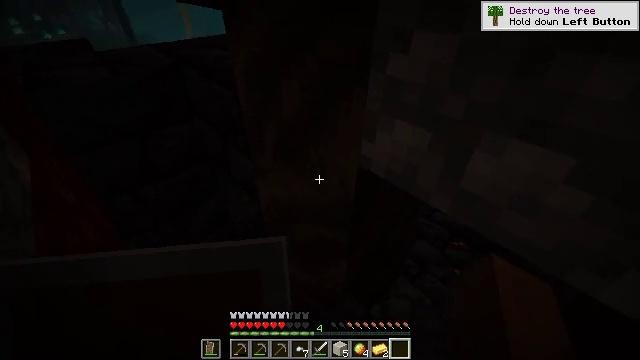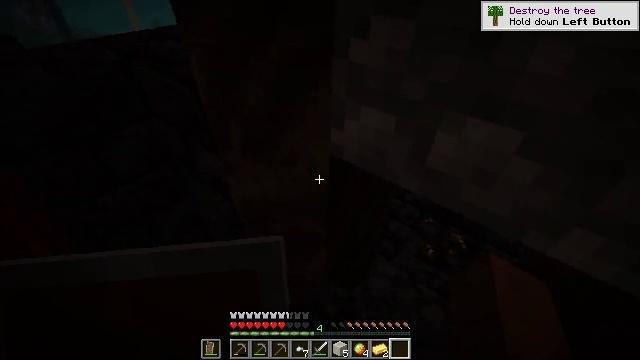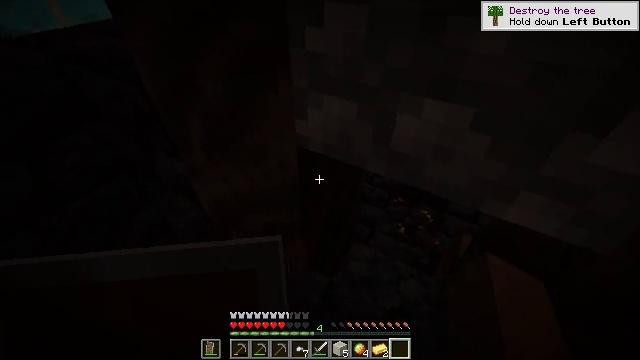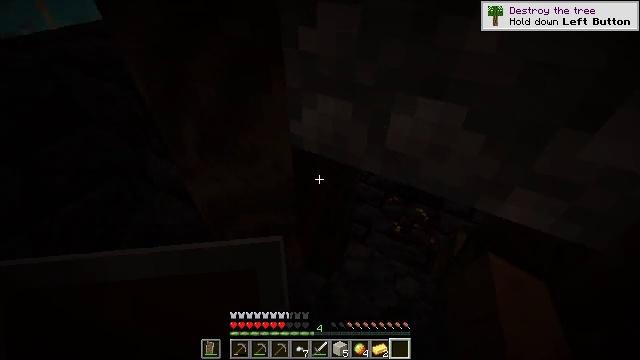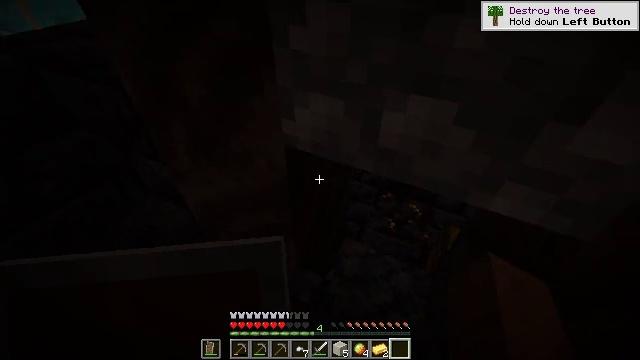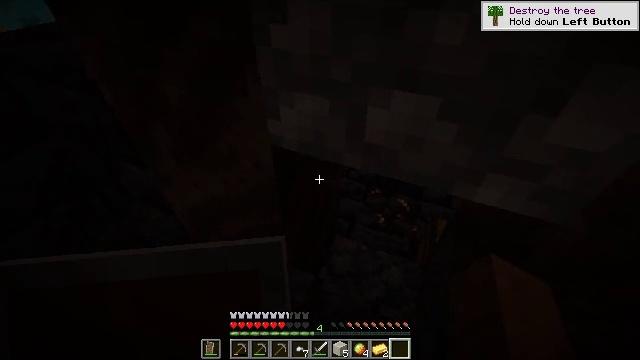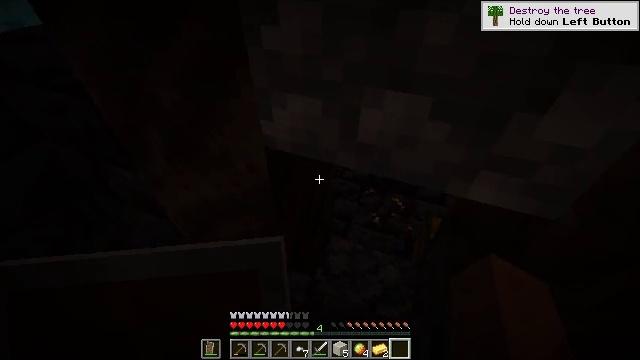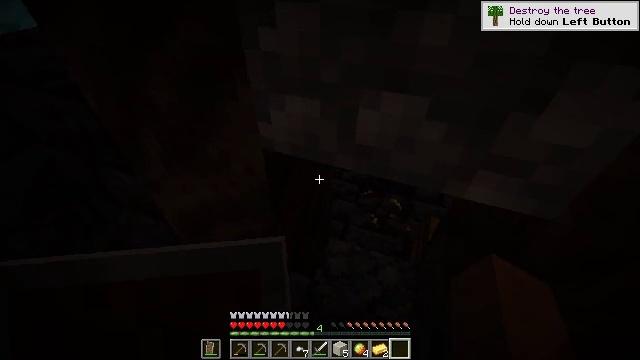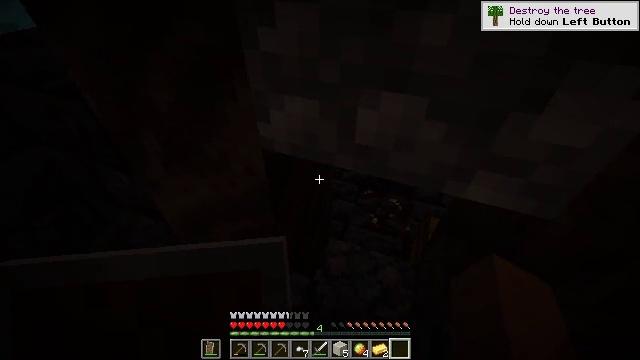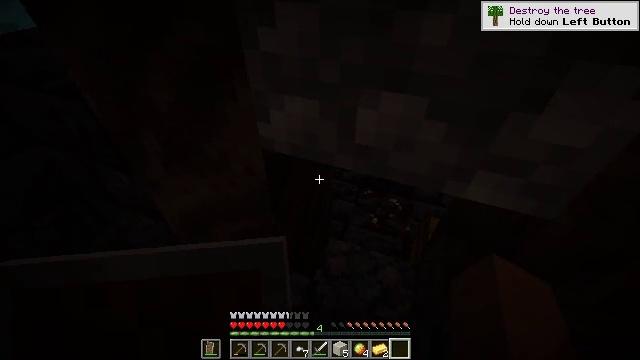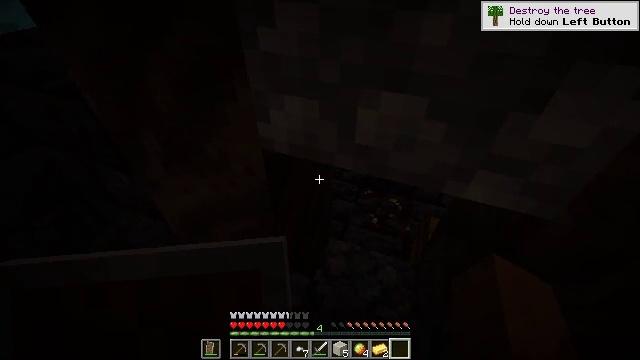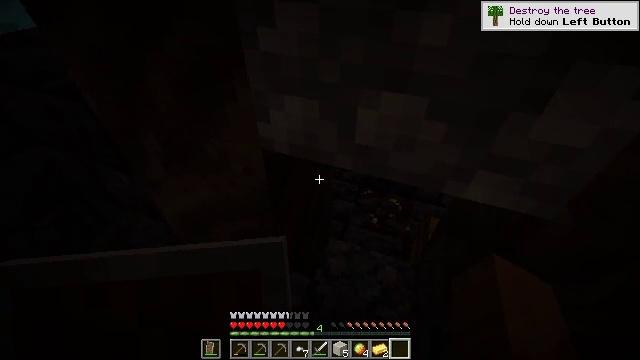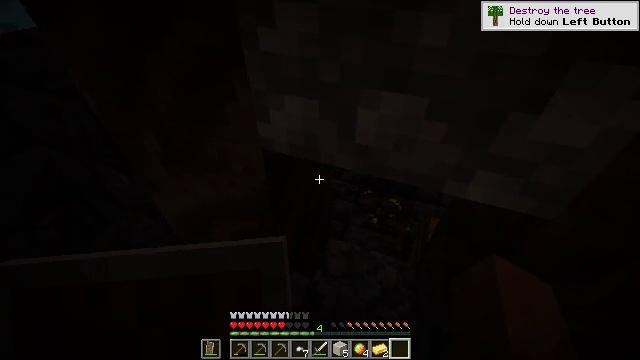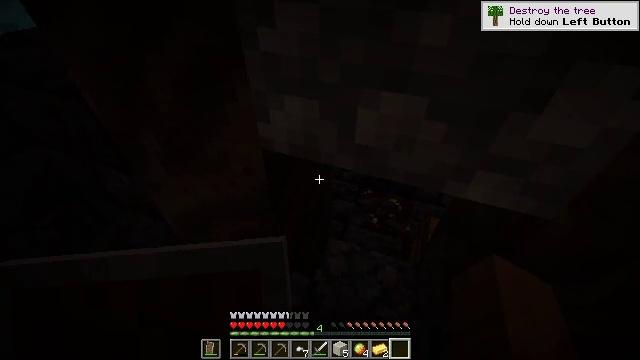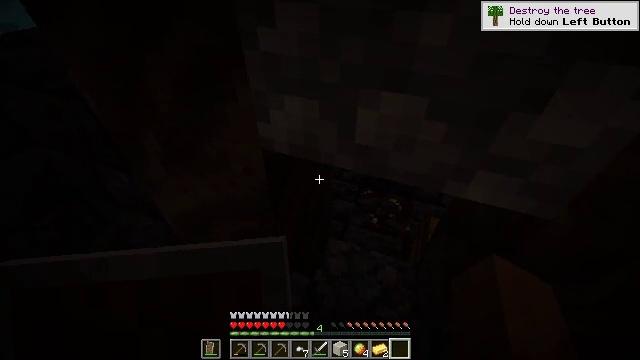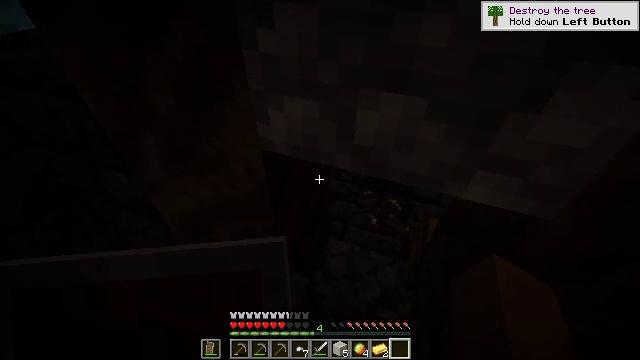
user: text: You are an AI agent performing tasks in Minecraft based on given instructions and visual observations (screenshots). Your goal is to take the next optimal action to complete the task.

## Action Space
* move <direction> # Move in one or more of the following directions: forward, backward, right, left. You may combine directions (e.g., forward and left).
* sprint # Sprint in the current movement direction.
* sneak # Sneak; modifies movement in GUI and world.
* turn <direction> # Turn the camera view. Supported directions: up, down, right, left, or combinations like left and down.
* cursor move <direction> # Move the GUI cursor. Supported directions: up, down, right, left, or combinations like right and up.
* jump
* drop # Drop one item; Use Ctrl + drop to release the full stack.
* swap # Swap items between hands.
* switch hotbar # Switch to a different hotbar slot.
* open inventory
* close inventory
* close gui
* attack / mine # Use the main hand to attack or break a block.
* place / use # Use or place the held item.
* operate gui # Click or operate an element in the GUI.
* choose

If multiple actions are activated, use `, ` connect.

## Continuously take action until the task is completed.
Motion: motion action
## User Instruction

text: Harvest some polished blackstone bricks.
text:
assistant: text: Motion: turn right and down
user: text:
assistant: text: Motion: turn right and down
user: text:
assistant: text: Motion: turn right
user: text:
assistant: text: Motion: turn right
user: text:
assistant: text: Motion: turn right
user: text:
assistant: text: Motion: turn right
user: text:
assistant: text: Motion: no_op
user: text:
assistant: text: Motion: no_op
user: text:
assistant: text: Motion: no_op
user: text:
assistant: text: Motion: no_op
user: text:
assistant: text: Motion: no_op
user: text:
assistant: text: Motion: no_op
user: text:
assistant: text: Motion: no_op
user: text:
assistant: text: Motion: no_op
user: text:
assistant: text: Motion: no_op
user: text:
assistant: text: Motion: no_op
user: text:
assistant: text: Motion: no_op
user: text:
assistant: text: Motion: turn right
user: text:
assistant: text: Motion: turn right
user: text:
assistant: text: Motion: no_op
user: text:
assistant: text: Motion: no_op
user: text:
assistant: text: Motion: turn right
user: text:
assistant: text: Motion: turn right
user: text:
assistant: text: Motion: turn right
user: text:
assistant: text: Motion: no_op
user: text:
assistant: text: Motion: no_op
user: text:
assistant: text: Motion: no_op
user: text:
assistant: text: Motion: no_op
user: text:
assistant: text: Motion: no_op
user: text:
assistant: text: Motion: no_op